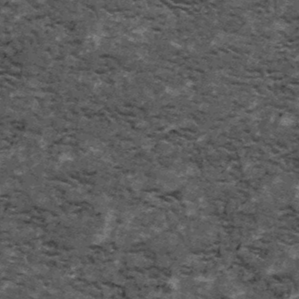
Label: frost